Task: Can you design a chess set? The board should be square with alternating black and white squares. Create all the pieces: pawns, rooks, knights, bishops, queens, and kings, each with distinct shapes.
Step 4787:
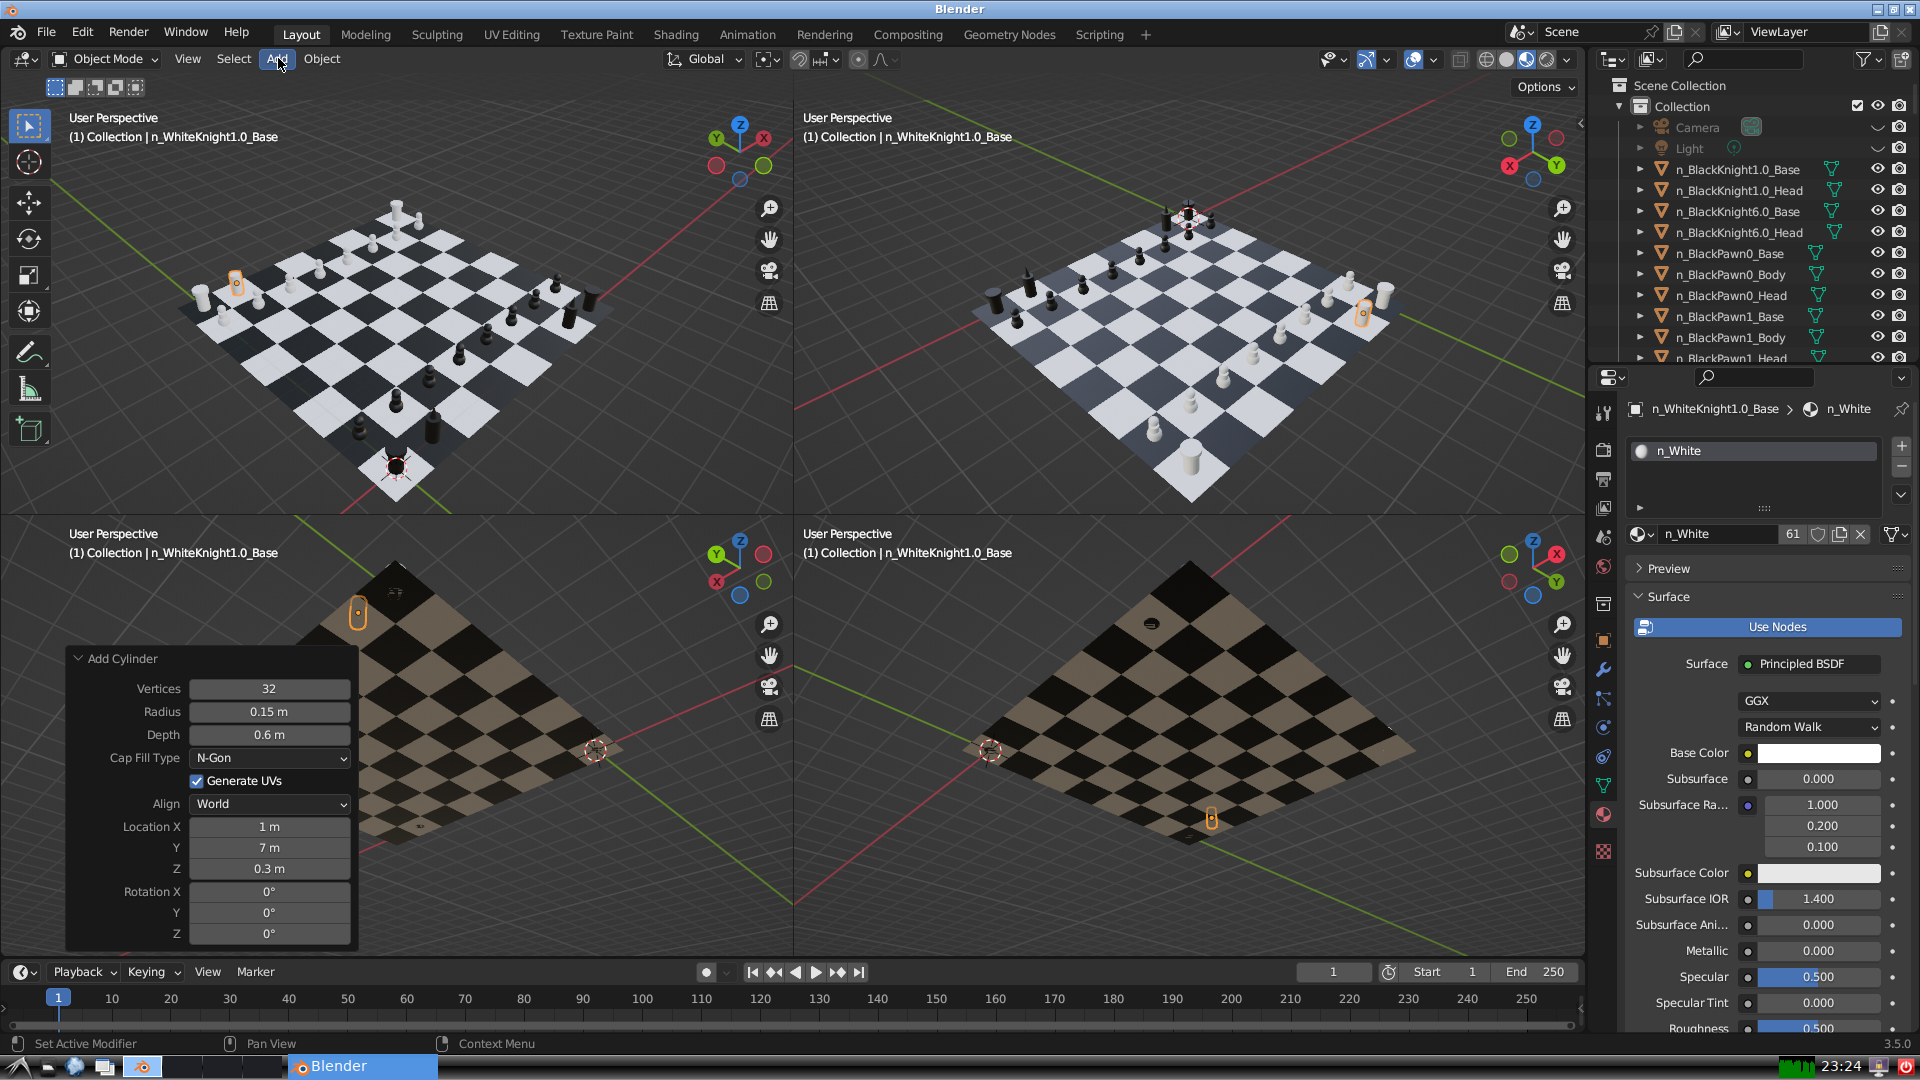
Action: click: no